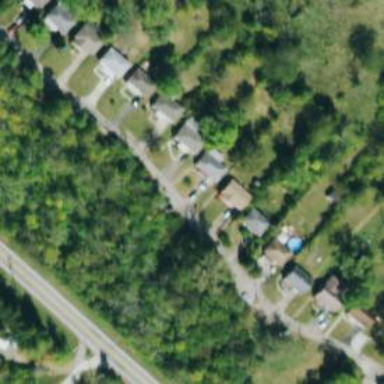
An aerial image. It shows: Shared driveway designated as service road.